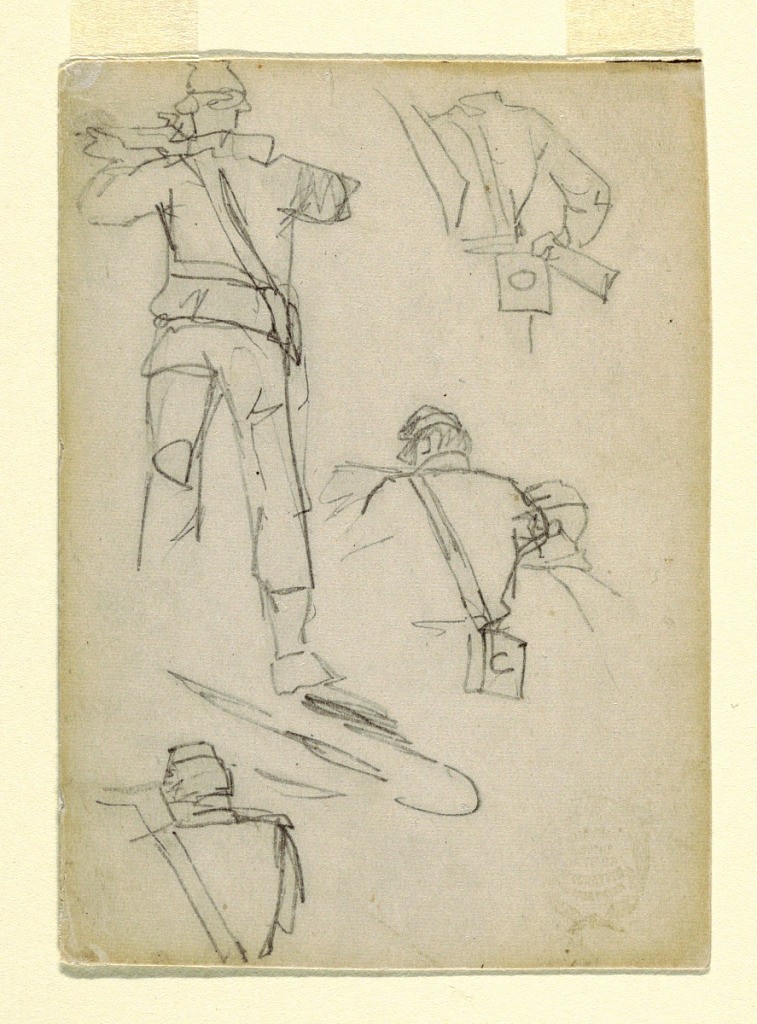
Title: Study of Soldiers Taking Aim
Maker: Winslow Homer, American, 1836–1910
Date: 1862
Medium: Graphite on pasteboard
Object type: Drawing
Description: Vertical studies of soldier taking aim.